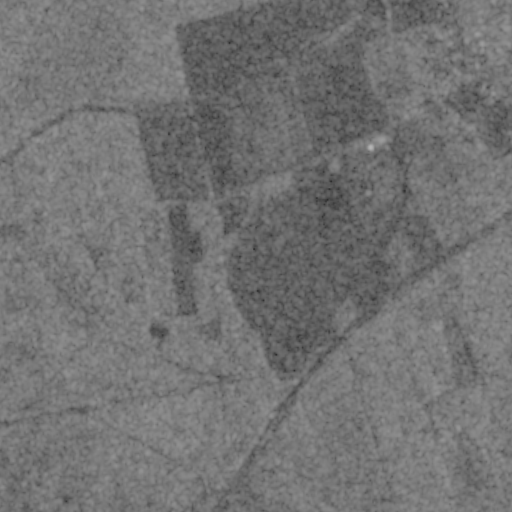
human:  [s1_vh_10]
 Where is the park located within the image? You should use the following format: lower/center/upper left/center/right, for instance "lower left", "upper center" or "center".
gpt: The park is located in the upper right of the image.
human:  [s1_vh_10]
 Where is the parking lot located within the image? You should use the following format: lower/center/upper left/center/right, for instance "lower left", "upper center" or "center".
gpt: The parking lot is located in the upper right of the image.
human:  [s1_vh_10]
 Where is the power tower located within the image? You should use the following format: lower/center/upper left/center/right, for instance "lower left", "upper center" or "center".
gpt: The power tower is located in the upper of the image.
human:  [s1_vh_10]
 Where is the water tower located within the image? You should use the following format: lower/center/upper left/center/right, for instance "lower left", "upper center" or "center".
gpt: The water tower is located in the upper right of the image.
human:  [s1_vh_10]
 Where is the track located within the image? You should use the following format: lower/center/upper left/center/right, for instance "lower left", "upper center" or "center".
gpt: There is no track in the image.

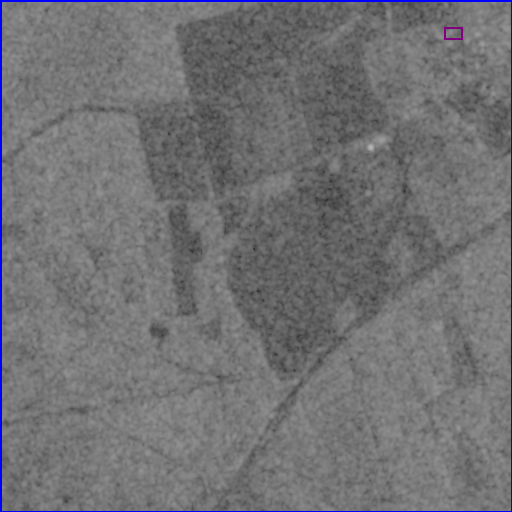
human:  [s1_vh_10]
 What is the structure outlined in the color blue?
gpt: The structure outlined in blue is a crop field.
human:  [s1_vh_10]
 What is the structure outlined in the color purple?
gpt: The structure outlined in purple is a park.
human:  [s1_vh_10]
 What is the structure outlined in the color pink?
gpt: There is no pink outline.